Aerial crown-view tile of a tropical tree (Barro Colorado Island, Panama), acquired 20250818:
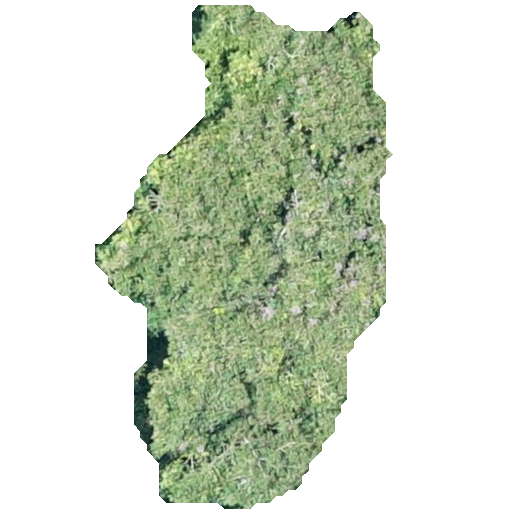
Species: Dipteryx oleifera
GBIF accepted scientific name: Dipteryx oleifera
Crown area: 144.905 m²